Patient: sex F, age 57
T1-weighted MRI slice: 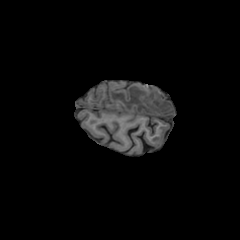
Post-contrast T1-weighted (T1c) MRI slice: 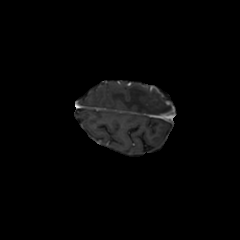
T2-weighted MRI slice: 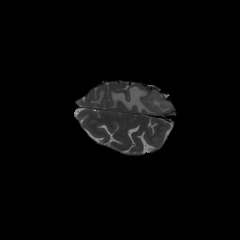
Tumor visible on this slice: yes
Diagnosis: Glioblastoma, IDH-wildtype
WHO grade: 4